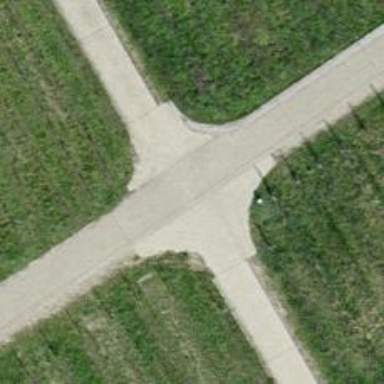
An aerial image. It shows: Concrete track with grade1 tracktype.